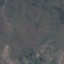
Land use / land cover: HerbaceousVegetation